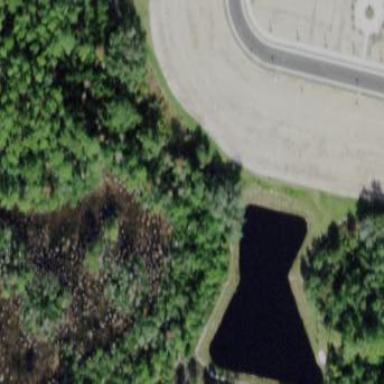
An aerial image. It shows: Serene pond surrounded by nature.